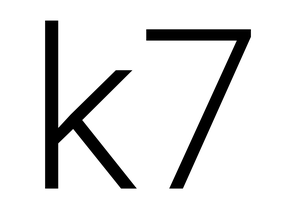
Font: Roboto_Light